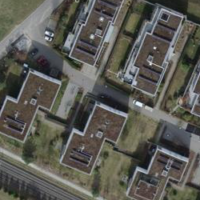
EUNIS habitat code: 54
Species observed at this site:
Lamium galeobdolon